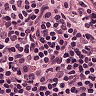
Metastatic tissue present: no